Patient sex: F
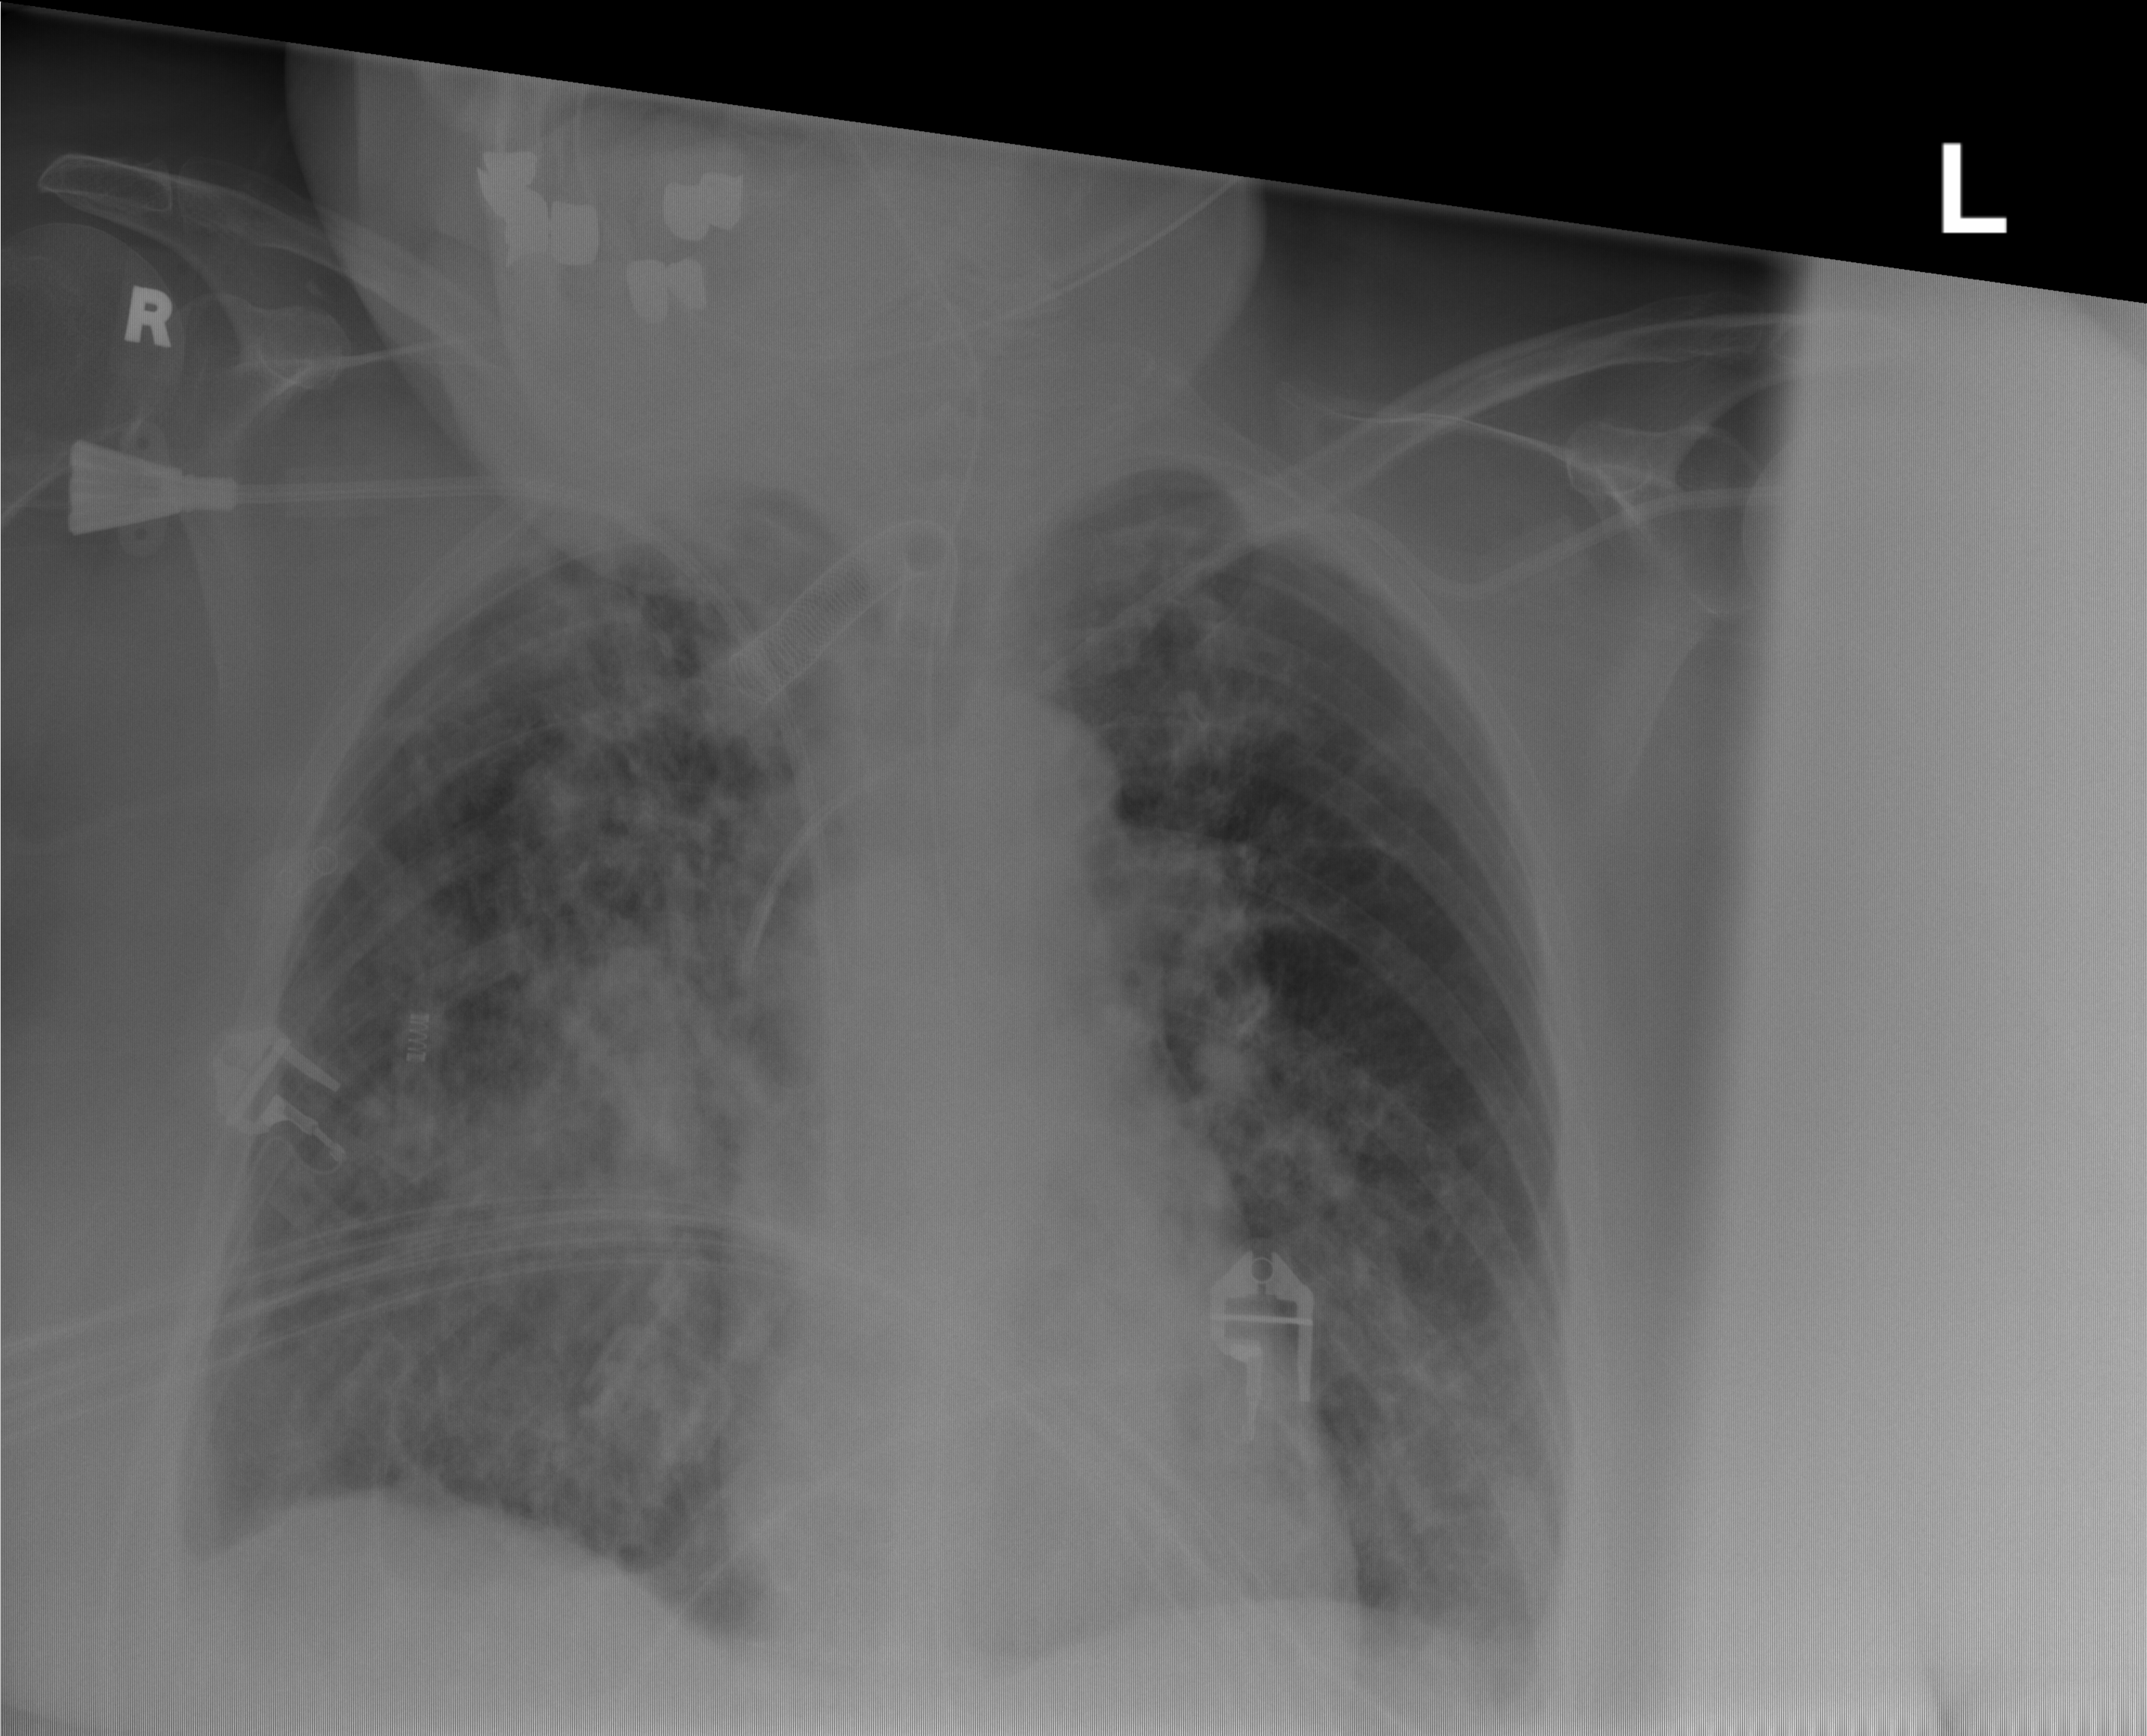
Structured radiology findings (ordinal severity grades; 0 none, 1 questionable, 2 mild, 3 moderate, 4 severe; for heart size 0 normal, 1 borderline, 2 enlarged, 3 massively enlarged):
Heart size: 0
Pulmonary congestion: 0
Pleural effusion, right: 2
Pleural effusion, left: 2
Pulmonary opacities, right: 3
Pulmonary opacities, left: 2
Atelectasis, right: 2
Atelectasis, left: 0